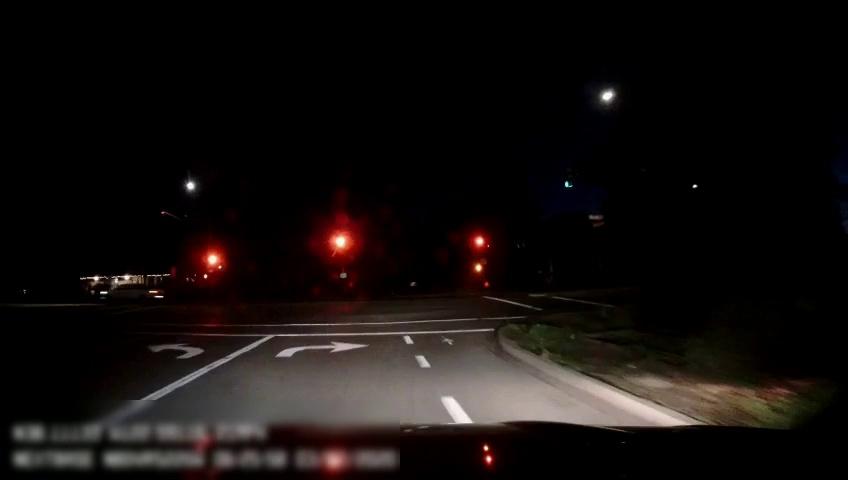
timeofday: Night
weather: Other
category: Drivable Space
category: Vehicles | Car
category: Lanes | Current Lane
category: Lanes | Current Lane
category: Traffic | Lights